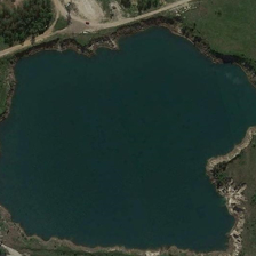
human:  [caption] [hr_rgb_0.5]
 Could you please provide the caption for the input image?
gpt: There is a bare road by the lake.

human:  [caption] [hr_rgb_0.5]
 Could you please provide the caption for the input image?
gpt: There's a NUA Road to the REDOR by the lake.

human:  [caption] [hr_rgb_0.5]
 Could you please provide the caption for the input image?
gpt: There is a bare road around the lake.

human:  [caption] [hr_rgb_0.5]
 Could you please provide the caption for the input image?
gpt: There's a naked road around the lake.

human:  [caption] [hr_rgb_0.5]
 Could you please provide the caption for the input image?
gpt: There's a NUA Road to the REDOR by the lake.